Question: here is my requirement.i already created worker registration screen.its shows below

i need to change align and set EPF No field after Employer No field(with no label).
here shows my code in view.xml
'''
<field name="employer_no" style="width: 30%%" />
<field name="epf_no" style="width: 30%%" class="bpl_worker_epf_no" />
'''
i tried with css file.but its not affected to field.its just changed my field's label color.
'''
.bpl_worker_epf_no {
color: blue;
top: 255px;
left: 45px
}
'''
please help me to sort out this issue.when i tried with nolabel="1" its messed up my layout and some fields arranged incorrect pattern.then please help me to sort this issue
thanks
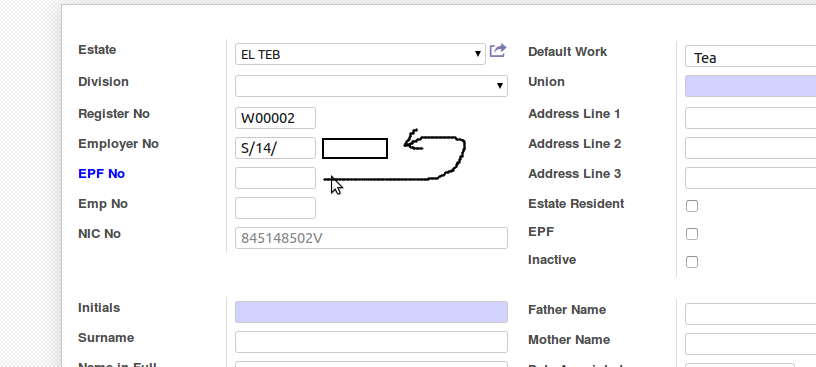
Answer: I know it's a bit to late, but you could have done something like:
'''
<label for="field_B"/>
<div>
<field name="field_A" class="oe_inline"/>
<field name="field_B" class="oe_inline"/>
</div>
'''
And you'll get the desire output.